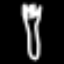
Label: fork